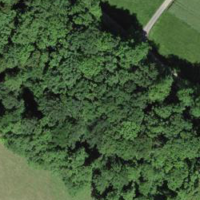
EUNIS habitat code: 44
Species observed at this site:
Fagus sylvatica